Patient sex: F
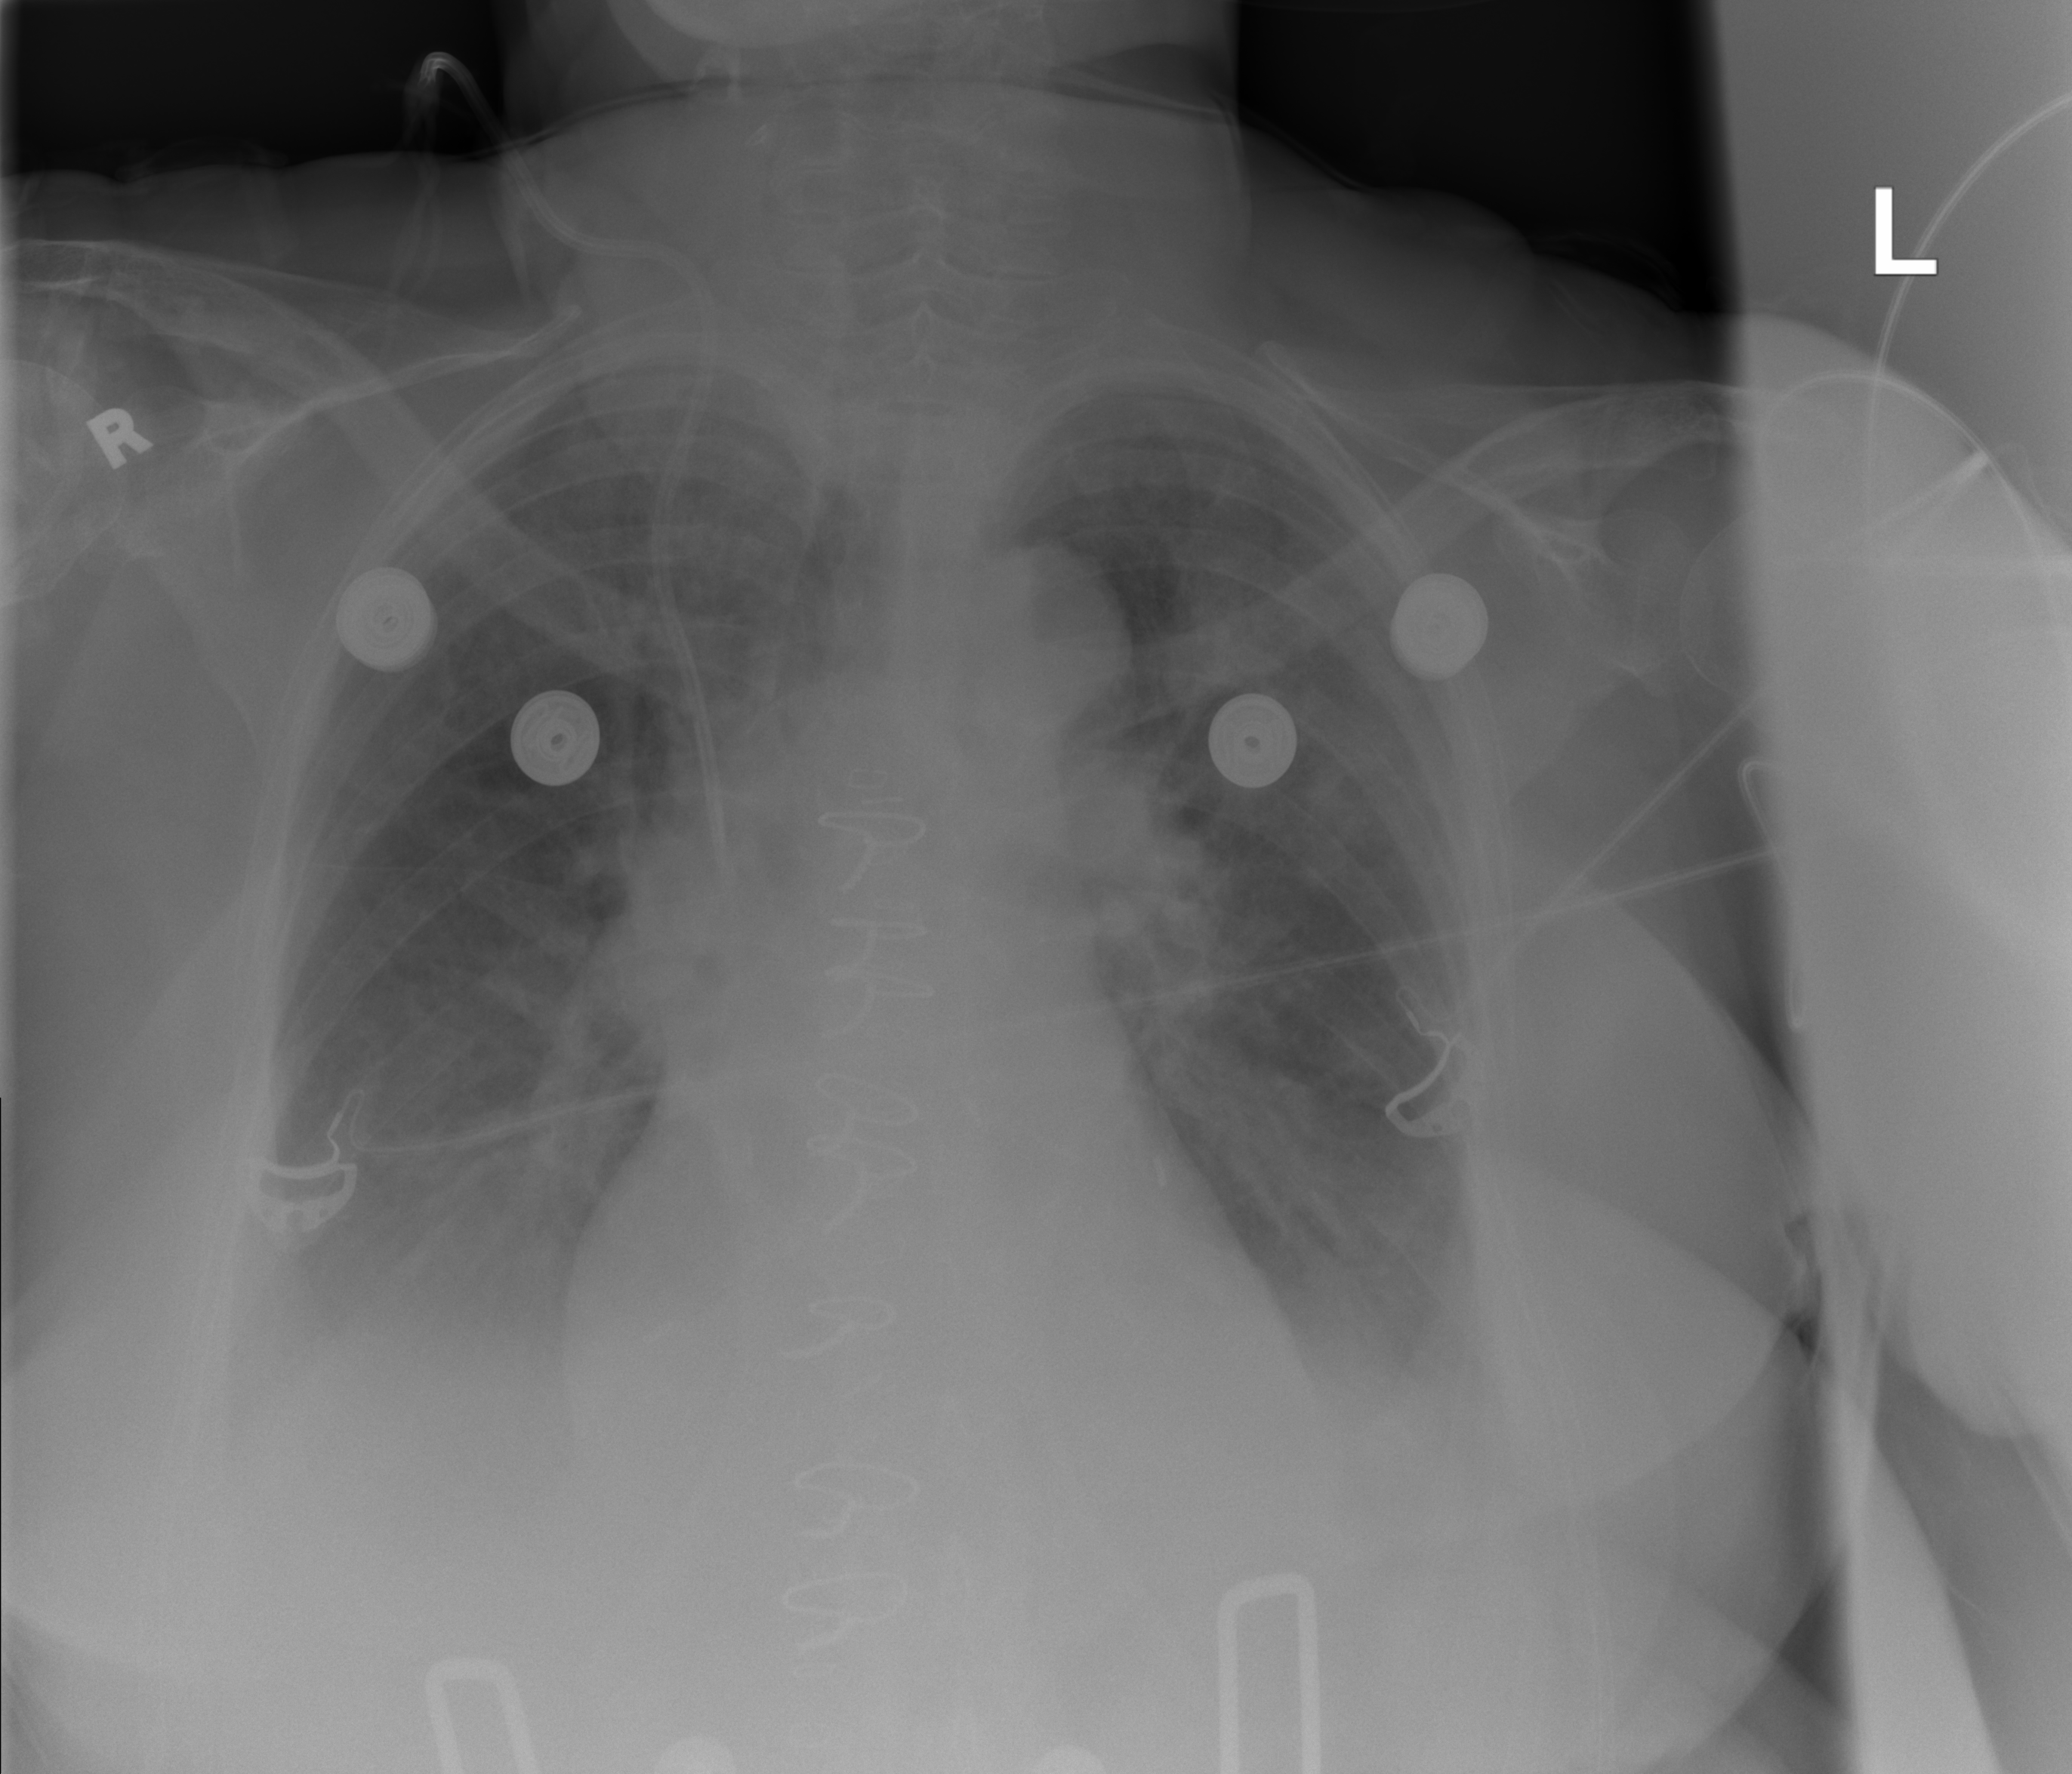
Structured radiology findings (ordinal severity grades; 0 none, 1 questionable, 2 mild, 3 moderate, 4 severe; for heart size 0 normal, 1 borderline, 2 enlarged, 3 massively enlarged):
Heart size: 0
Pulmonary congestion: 2
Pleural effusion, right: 2
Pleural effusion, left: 1
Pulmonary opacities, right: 0
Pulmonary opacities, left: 1
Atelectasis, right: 2
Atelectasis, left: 2